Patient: sex F, age 66
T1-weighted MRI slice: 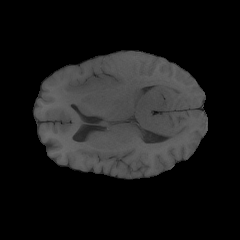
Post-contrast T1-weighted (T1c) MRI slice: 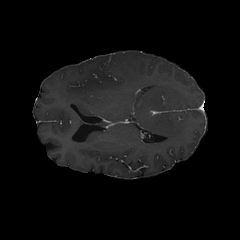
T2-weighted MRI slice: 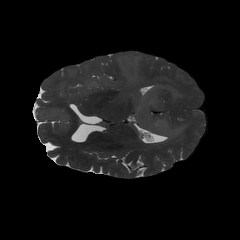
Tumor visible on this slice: yes
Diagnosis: Astrocytoma, IDH-wildtype
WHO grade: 2